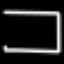
Label: square